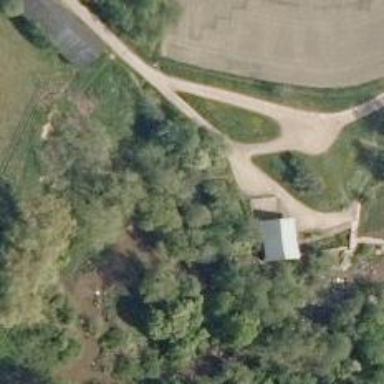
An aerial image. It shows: Path designated as whitewater portage way.